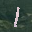
Label: 1